Question: For reproduction purposes, consider the following data:
'''
library(rgdal)
library(ggplot2)
library(rgeos)
download.file("http://spatialanalysis.co.uk/wp-content/uploads/2010/09/London_Sport.zip",
destfile = "London_Sport.zip")
unzip("London_Sport.zip")
projection="+proj=merc"
london_shape = readOGR("./", layer="london_sport")
# Create random points
set.seed(1)
points = data.frame(long=rnorm(10000, mean=-0.1, sd=0.1), lat=rnorm(10000, mean=51.5, sd=0.1))
points = SpatialPoints(points, proj4string=CRS("+proj=latlon"))
# Transform data to our projection
london = spTransform(london_shape, CRS(projection))
points = spTransform(points, CRS(projection))
# Keeps only points inside London
intersection = gIntersects(points, london, byid = T)
outside = apply(intersection == FALSE, MARGIN = 2, all)
points = points[which(!outside), ]
# Blank theme
new_theme_empty <- theme_bw()
new_theme_empty$line <- element_blank()
new_theme_empty$rect <- element_blank()
new_theme_empty$strip.text <- element_blank()
new_theme_empty$axis.text <- element_blank()
new_theme_empty$plot.title <- element_blank()
new_theme_empty$axis.title <- element_blank()
new_theme_empty$plot.margin <- structure(c(0, 0, -1, -1), unit = "lines", valid.unit = 3L, class = "unit")
# Prepare data to ggplot
london = fortify(london)
points = as.data.frame(points)
'''
I want to plot a density map of the points. I can do so by using 'stat_bin2d':
'''
ggplot() +
geom_polygon(data=london, aes(x=long,y=lat,group=group), fill="black") +
stat_bin2d(data=points, aes(x=long,y=lat), bins=40) +
geom_path(data=london, aes(x=long,y=lat,group=id), colour='white') +
coord_equal() +
new_theme_empty
'''
But that results in some parts of the density squares to be be plotted outside of London:

How can I plot the density map only inside London?
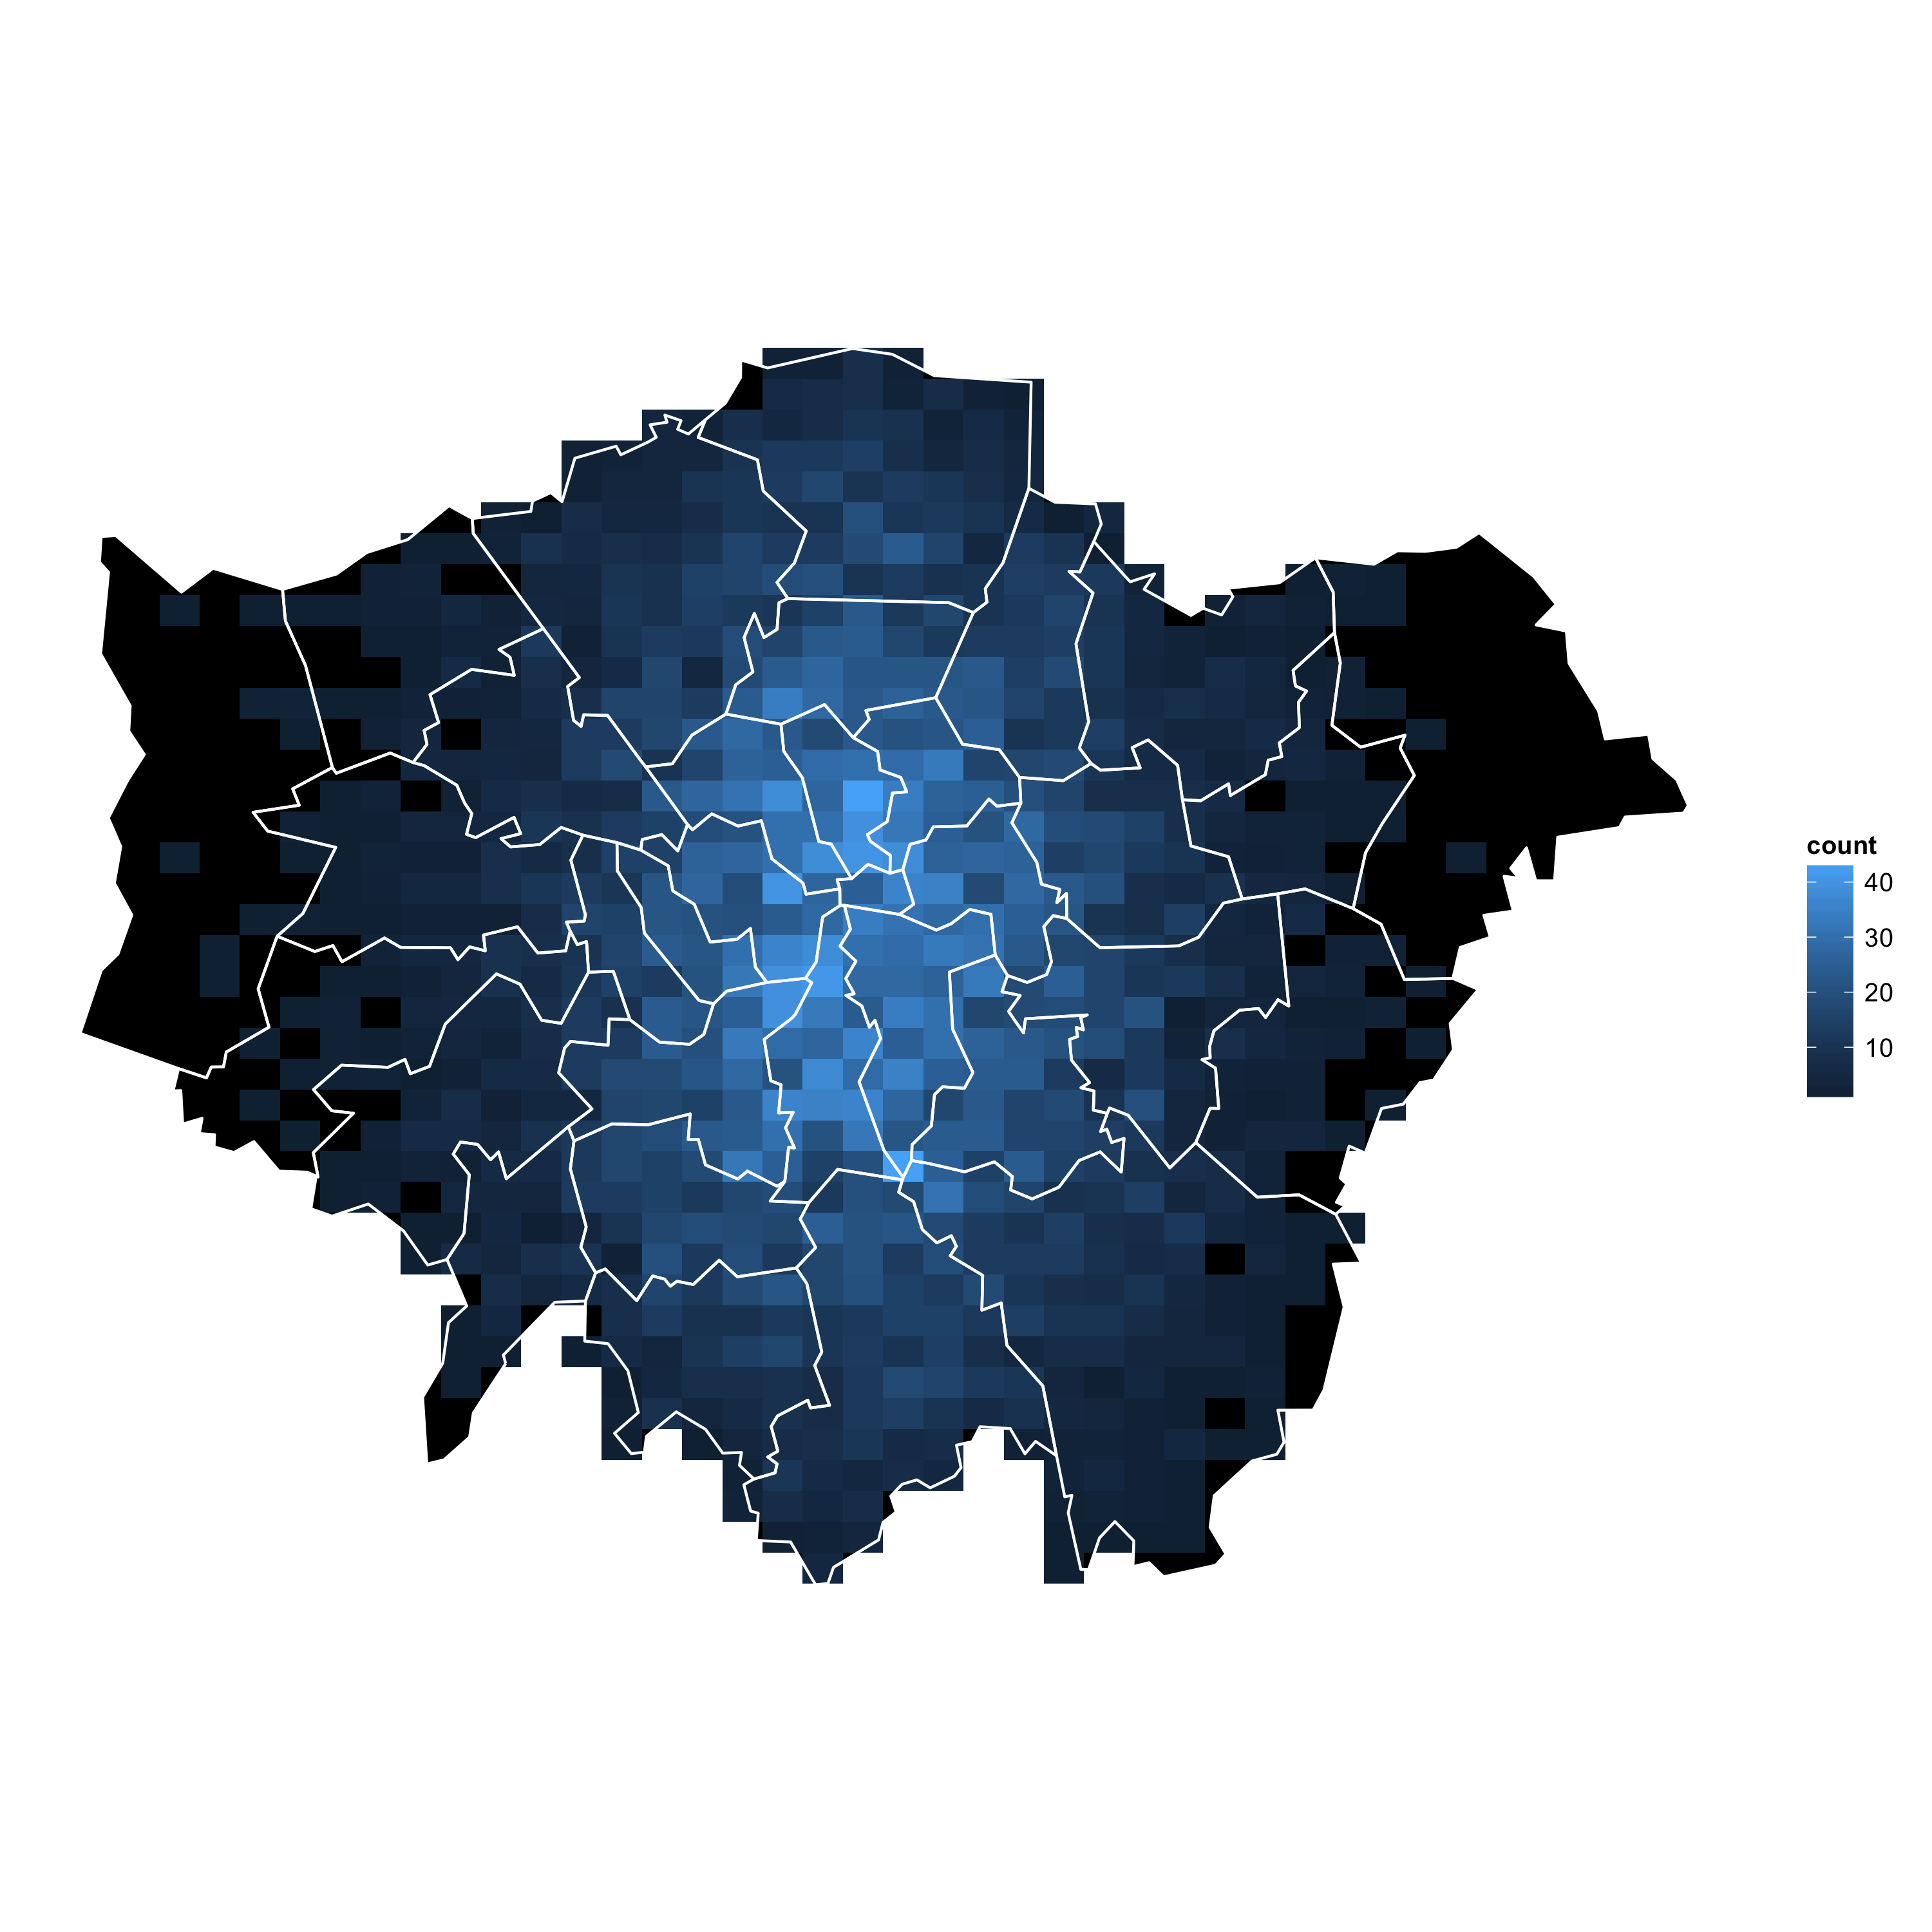
Answer: I found the answer by getting the polygon that is the difference between London's bounding box and London itself (using 'gDifference') and plotting it in white above everything. The downsides I can think for this approach are: 1) you have to manually increase the size of the polygon if some squares still appear behind it. 2) you can't use a plotting theme with complex background. So I'll leave the question open for a while if anyone has a better answer.
Here's the code:
'''
library(rgdal)
library(ggplot2)
library(rgeos)
projection="+proj=merc"
#London boroughs polygons
download.file("http://spatialanalysis.co.uk/wp-content/uploads/2010/09/London_Sport.zip", destfile = "London_Sport.zip")
unzip("London_Sport.zip")
london = readOGR("./", layer="london_sport")
london = spTransform(london, CRS(projection))
# Generate random points
set.seed(1)
points = data.frame(long=rnorm(10000, mean=-0.1, sd=0.1), lat=rnorm(10000, mean=51.5, sd=0.1))
points = SpatialPoints(points, proj4string=CRS("+proj=latlon"))
points = spTransform(points, CRS(projection))
# Keep only points inside London
intersection = gIntersects(points, london, byid = TRUE)
inside = apply(intersection == TRUE, MARGIN = 2, any)
points = points[which(inside), ]
# Create a bounding box 10% bigger than the bounding box of London
x_excess = (london@bbox['x','max'] - london@bbox['x','min'])*0.1
y_excess = (london@bbox['y','max'] - london@bbox['y','min'])*0.1
x_min = london@bbox['x','min'] - x_excess
x_max = london@bbox['x','max'] + x_excess
y_min = london@bbox['y','min'] - y_excess
y_max = london@bbox['y','max'] + y_excess
bbox = matrix(c(x_min,x_max,x_max,x_min,x_min,
y_min,y_min,y_max,y_max,y_min),
nrow = 5, ncol =2)
bbox = Polygon(bbox, hole=FALSE)
bbox = Polygons(list(bbox), "bbox")
bbox = SpatialPolygons(Srl=list(bbox), pO=1:1, proj4string=london@proj4string)
# Get the Polygon that is the difference between the bounding box and London
outside = gDifference(bbox,london)
# Blank theme
new_theme_empty <- theme_bw()
new_theme_empty$line <- element_blank()
new_theme_empty$rect <- element_blank()
new_theme_empty$strip.text <- element_blank()
new_theme_empty$axis.text <- element_blank()
new_theme_empty$plot.title <- element_blank()
new_theme_empty$axis.title <- element_blank()
new_theme_empty$plot.margin <- structure(c(0, 0, -1, -1), unit = "lines", valid.unit = 3L, class = "unit")
# Prepare data for ggplot
london = fortify(london)
points = as.data.frame(points)
outside = fortify(outside)
# Plot!
ggplot() +
geom_polygon(data=london, aes(x=long,y=lat,group=group), fill="black") +
stat_bin2d(data=points, aes(x=long,y=lat), bins=40) +
geom_path(data=london, aes(x=long,y=lat,group=id), colour='white') +
geom_polygon(data=outside, aes(x=long,y=lat), fill='white') +
coord_equal() +
new_theme_empty
'''